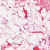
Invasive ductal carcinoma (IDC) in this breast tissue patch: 0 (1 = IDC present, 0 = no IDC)